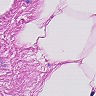
Metastatic tissue present: no